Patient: sex F, age 62
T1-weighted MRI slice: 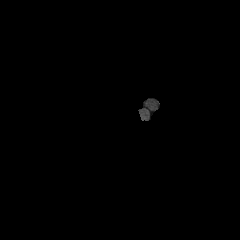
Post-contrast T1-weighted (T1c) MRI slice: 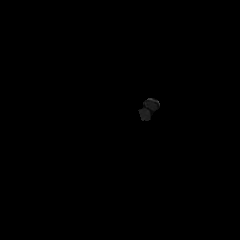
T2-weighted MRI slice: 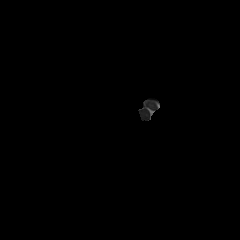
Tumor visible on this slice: no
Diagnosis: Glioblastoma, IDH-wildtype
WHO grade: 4